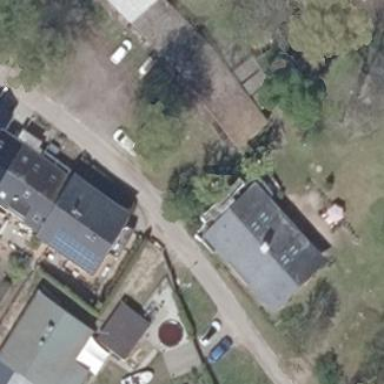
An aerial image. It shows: Gabled roofed house.